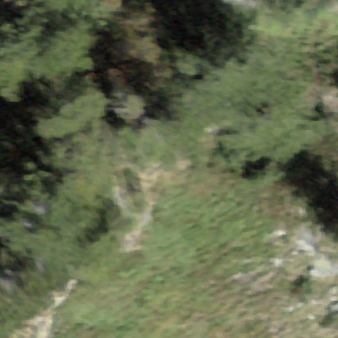
Label: other